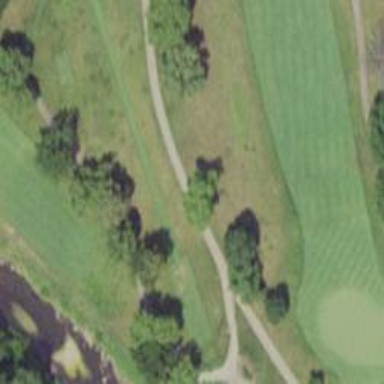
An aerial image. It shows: Footway that serves as golf path.